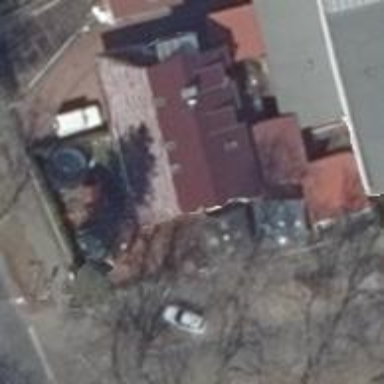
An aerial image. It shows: Café.